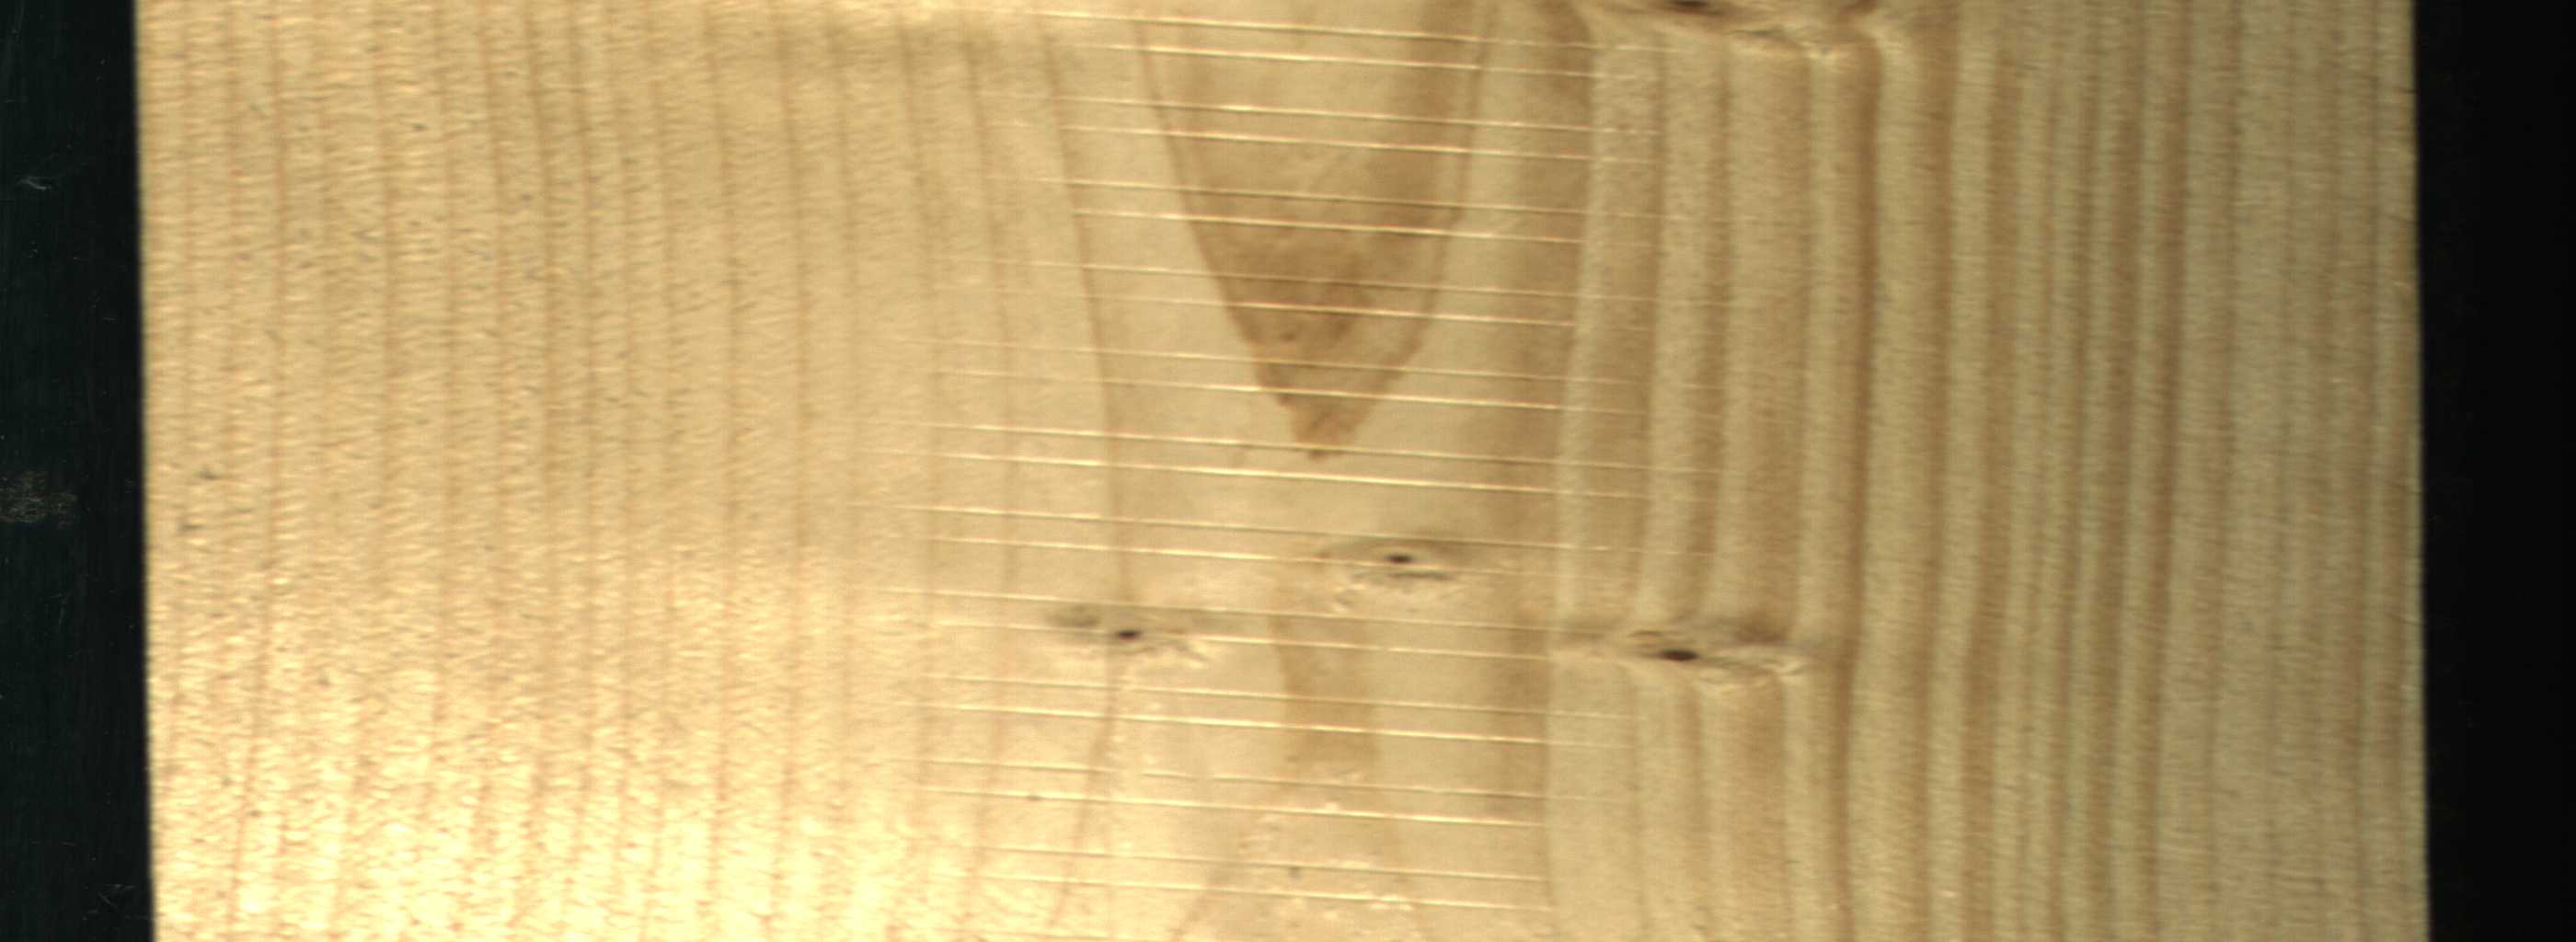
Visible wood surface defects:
Live_Knot
Live_Knot
Live_Knot
Live_Knot